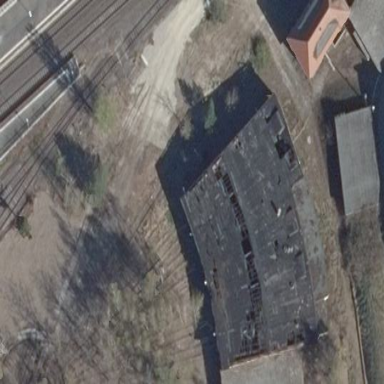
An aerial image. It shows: Building that serves as roundhouse for the railway.